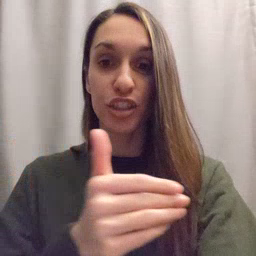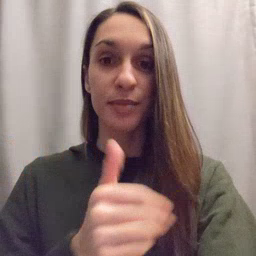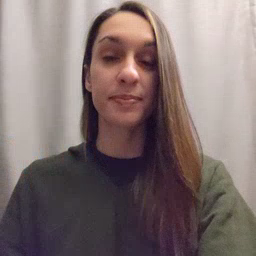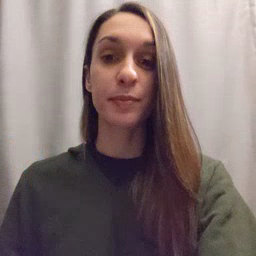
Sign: fish